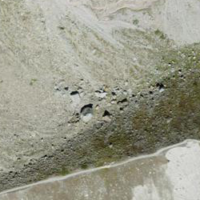
EUNIS habitat code: 31
Species observed at this site:
Jacobaea incana